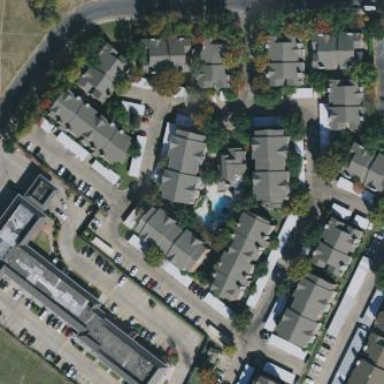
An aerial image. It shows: Residential area with apartments.